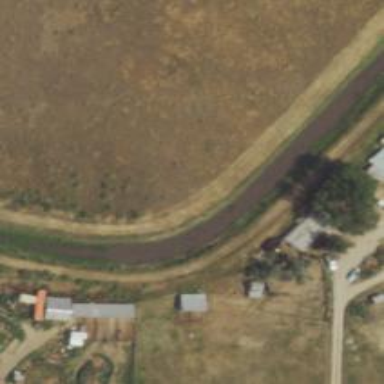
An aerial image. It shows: Canal used for irrigation.